Field crop: maize
Growth stage: 2
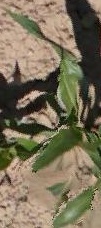
Species: maize